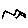
Label: zigzag